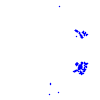
Particle: kaon